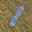
Label: 1